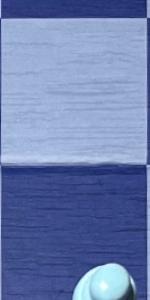
Label: Empty